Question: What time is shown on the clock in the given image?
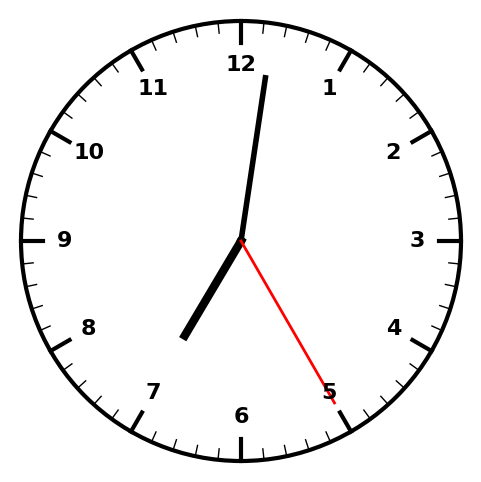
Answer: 07:01:25